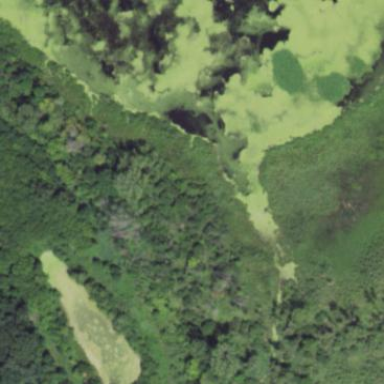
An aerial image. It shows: Marshy wetland area.